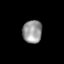
Tissue: skin
Cell type: Epithelial cells
Senescence score: 0.2548
Nuclear area (px): 441
Mean DAPI intensity: 150.005